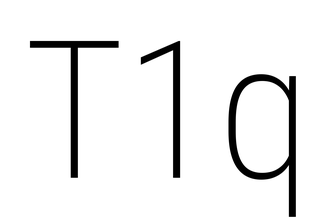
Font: Roboto_Condensed_ExtraLight